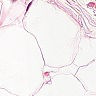
Metastatic tissue present: no